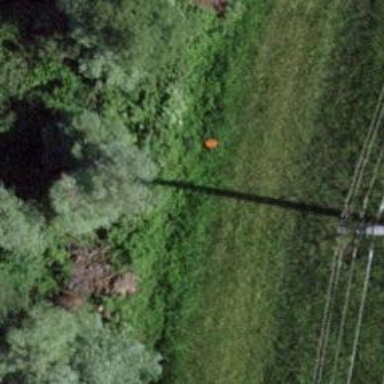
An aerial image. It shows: Aerial marker.